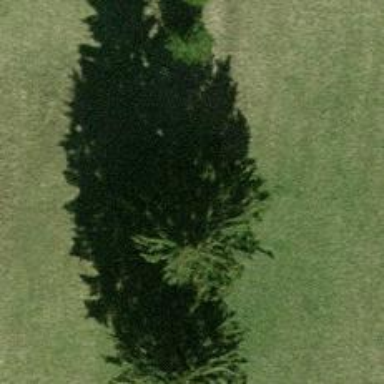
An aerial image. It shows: Single tag "natural: tree."